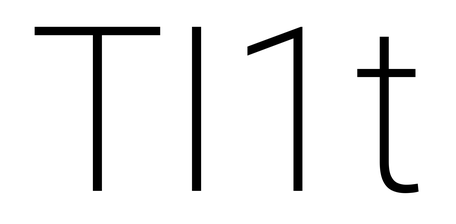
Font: Roboto_ExtraLight